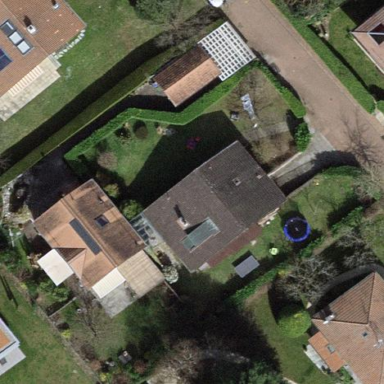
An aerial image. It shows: Garden surrounded by fence.